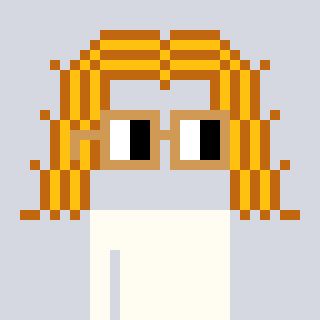
a pixel art character with square brown glasses, a hair-shaped head and a grayscale-colored body on a cool background